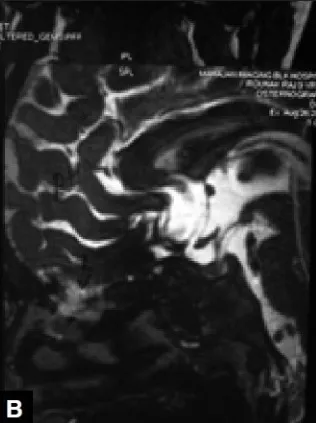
Sagittal. Views showing the bilateral cribriform plate defects.
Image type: radiology (mri)